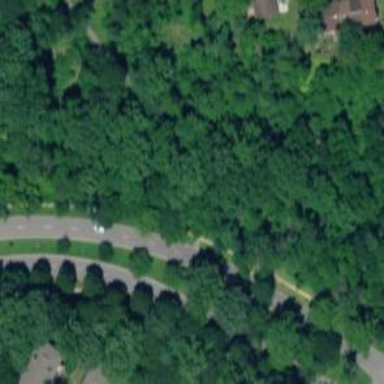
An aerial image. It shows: Footway.